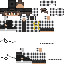
A male human skin with medium skin, wearing brown long hair dressed in a blue hoodie and brown pants, featuring a closed mouth.